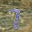
Label: 7